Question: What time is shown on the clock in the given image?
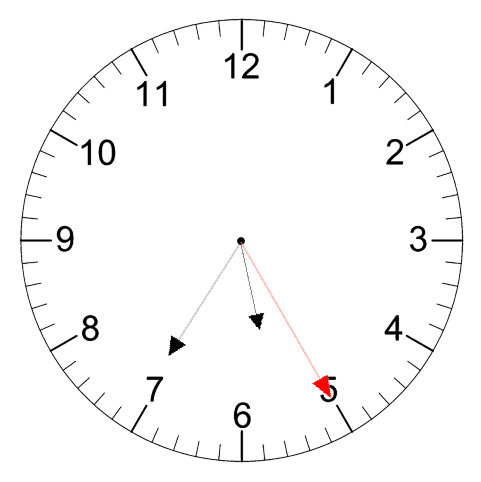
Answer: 05:35:25